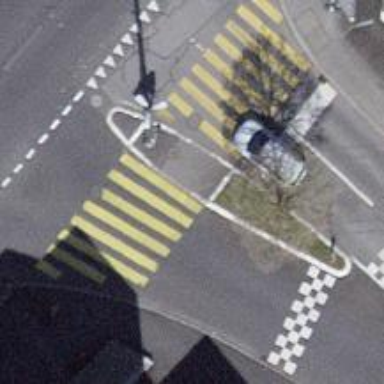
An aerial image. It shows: Crossing with traffic signals and zebra markings on the road. There is pedestrian island at the crossing.